Question: Tried to deploy my 'hello world' (xamarin.forms) to Xamarin Android Player.
The error message:
"Failed to initialize device Nexus 5 (kitKat)"
Can't Determine if device is valid - disk with UUID {Guid} has no parent.
I tried to manually start the VM from VirtualBox and it work but i cant deploy my code from vs.net. It will shutdown my virtualbox vm and tried to launch Xamarin Android Player vm but with the above error message.
Please advise.
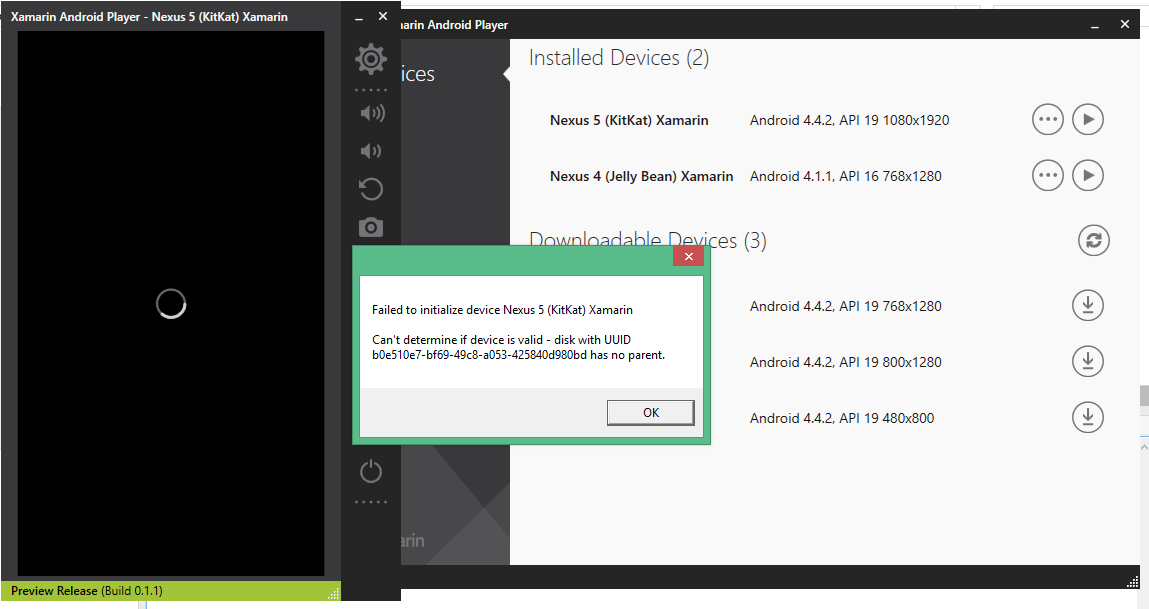
Answer: before installing Xamarin player i have install the gen emotion so that oracle virtual box version is not match with the Xamarin player. So once uninstall the oracle virtual box and re-install Xamarin player it working ok with me